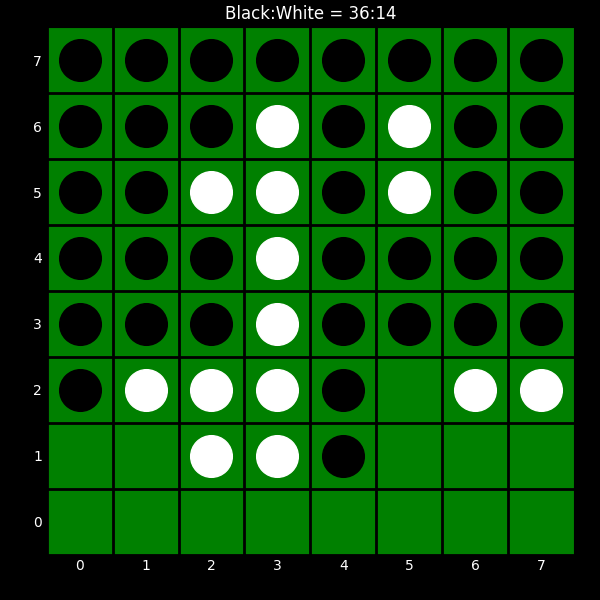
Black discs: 36
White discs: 14